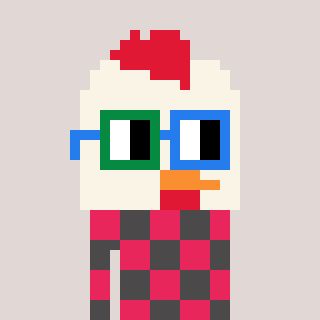
a pixel art character with square green and blue glasses, a chicken-shaped head and a grayscale-colored body on a warm background